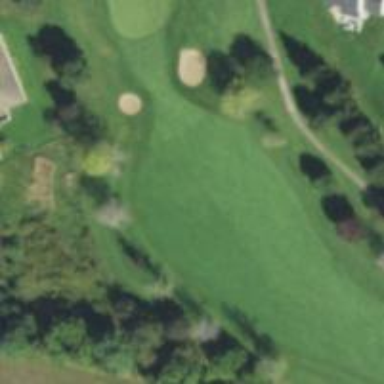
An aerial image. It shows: View of golf hole.